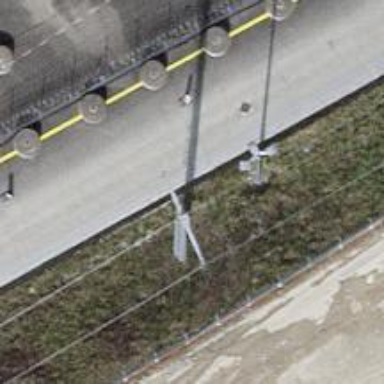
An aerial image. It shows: Concrete power pole.